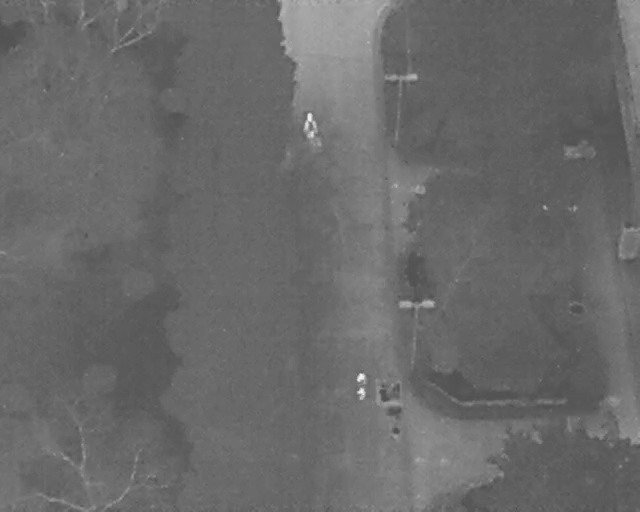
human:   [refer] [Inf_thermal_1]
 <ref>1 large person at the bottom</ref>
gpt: <box>[[53, 74, 58, 76, 2]]</box>